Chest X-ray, PA view. Patient: 49 years old, sex F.
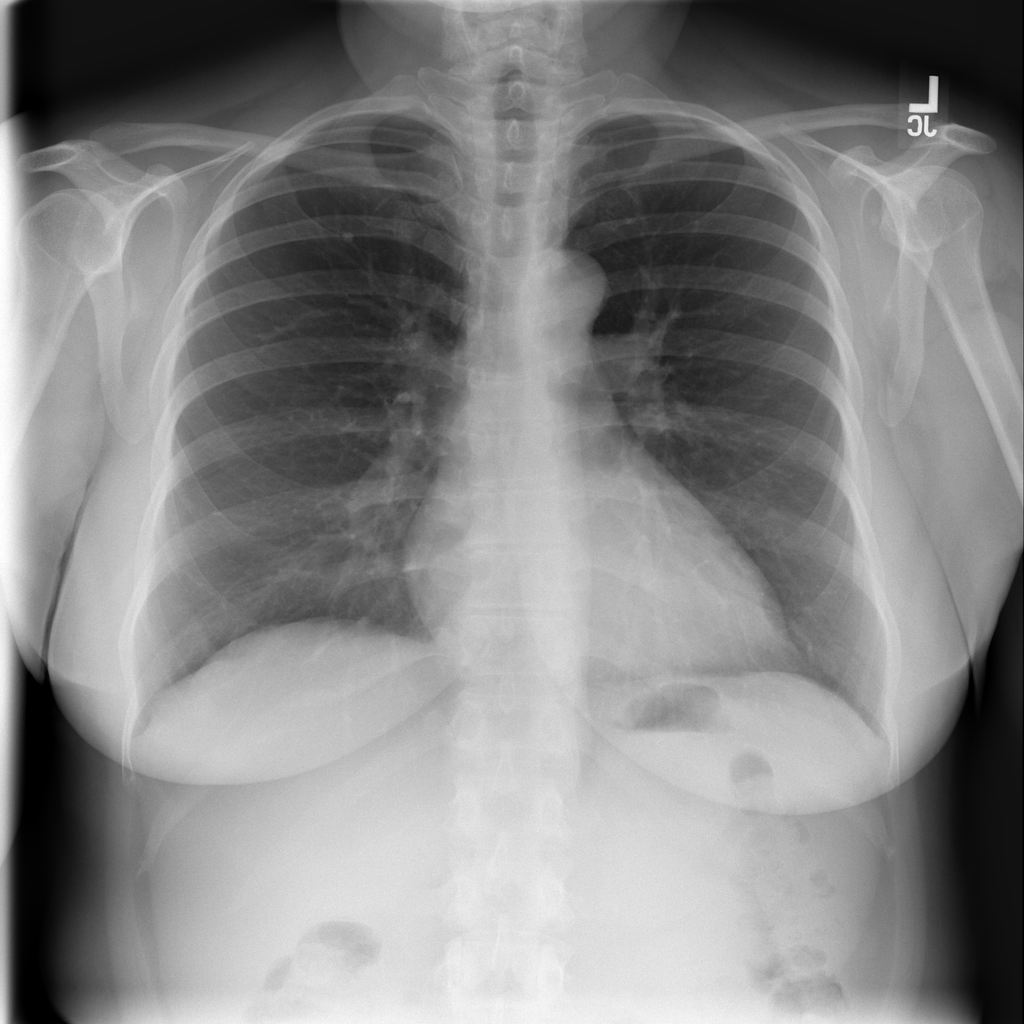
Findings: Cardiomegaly